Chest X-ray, AP view. Patient: 15 years old, sex M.
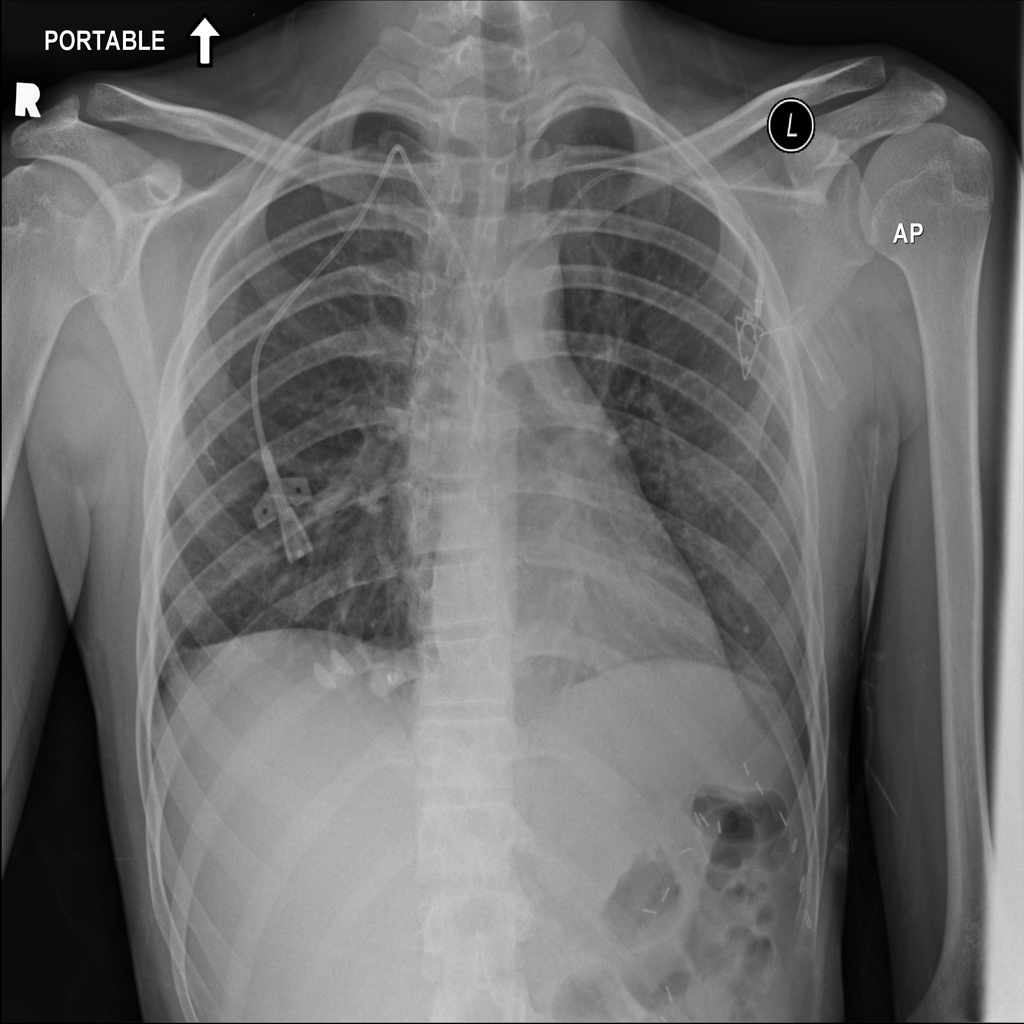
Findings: Fibrosis, Infiltration